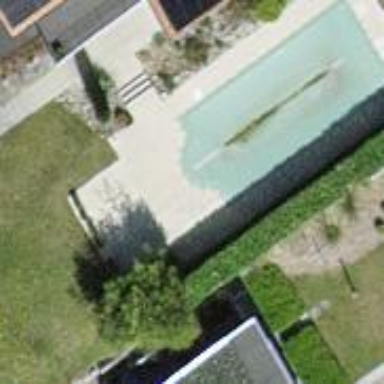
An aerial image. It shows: Swimming pool located in leisure land.